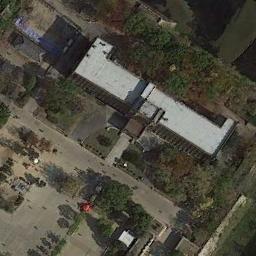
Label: palace